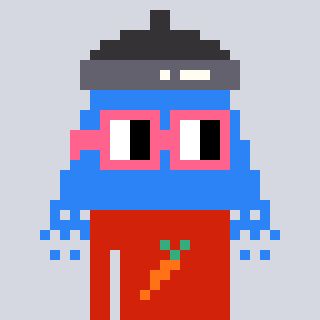
a pixel art character with square pink glasses, a shower-shaped head and a red-colored body on a cool background